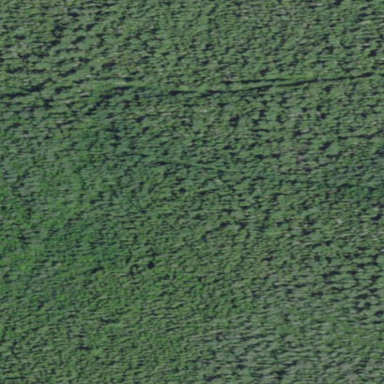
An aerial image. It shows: Serene woodland landscape.